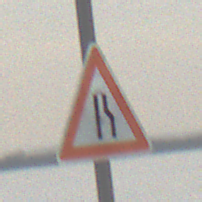
Verkehrszeichen: EinseitigVerengteFahrbahnRechts
Umgebung: Outdoor, Nature
Tageszeit: MorningAfternoon
Wetter: Overcast
Licht: Natural
Jahreszeit: Winter
Kontrast: LowContrast